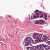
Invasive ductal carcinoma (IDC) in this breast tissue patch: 0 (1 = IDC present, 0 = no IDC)